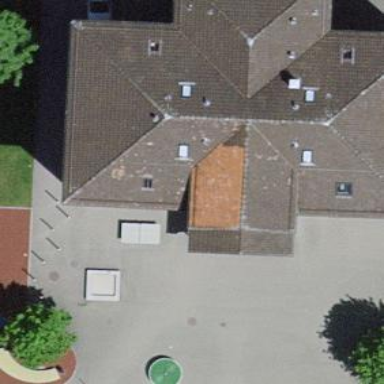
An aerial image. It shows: School building.